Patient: sex M, age 76
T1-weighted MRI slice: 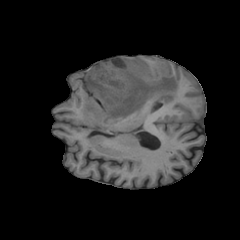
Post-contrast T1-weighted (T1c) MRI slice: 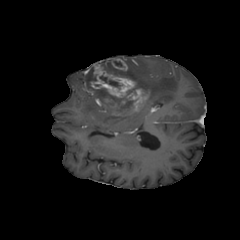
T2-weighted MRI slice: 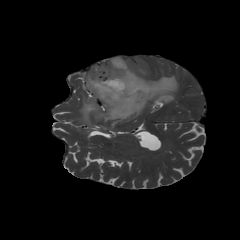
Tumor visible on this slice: yes
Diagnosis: Glioblastoma, IDH-wildtype
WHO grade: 4